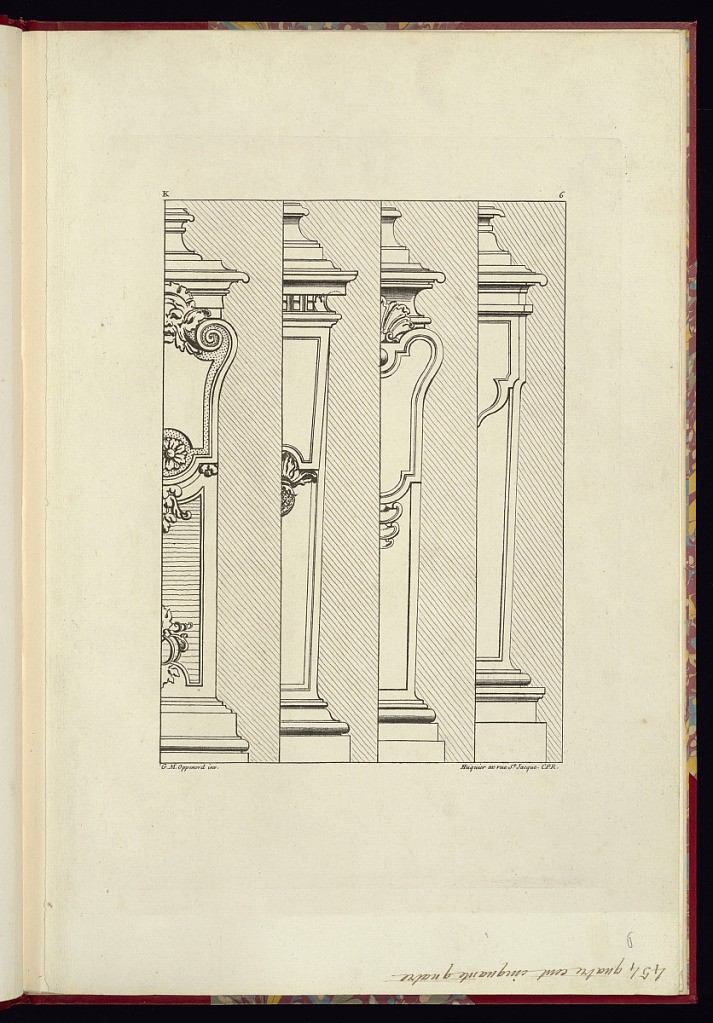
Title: Pedestal Designs
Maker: Gilles-Marie Oppenord, French, 1672–1742
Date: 1737–38
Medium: Etching and engraving on laid paper
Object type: Print
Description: Four pedestal (plinth) designs (half views) featuring rococo and classical motifs - masks (mascarons), rosettes, shells, fleurons, and acanthus leaves. The plate is numbered and signed.